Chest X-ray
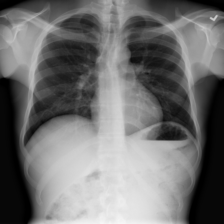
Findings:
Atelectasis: negative
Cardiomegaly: negative
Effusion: negative
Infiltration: negative
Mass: negative
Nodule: negative
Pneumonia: negative
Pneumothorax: negative
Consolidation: negative
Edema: negative
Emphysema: negative
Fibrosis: negative
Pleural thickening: negative
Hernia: negative